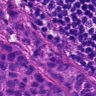
Metastatic tissue present: yes